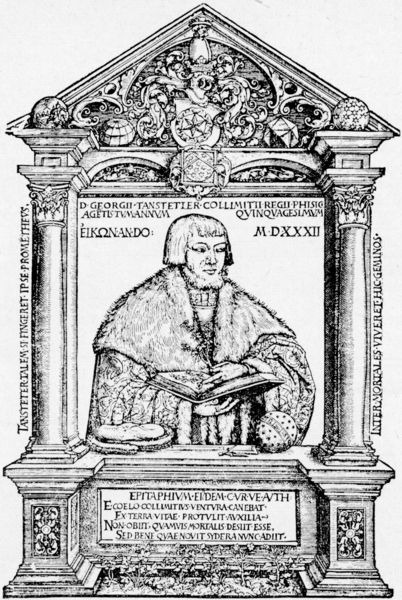
Titel: Epitaph von Georg Tanstetter
Künstler: Hans Brosamer
Institution: (Seriendruck)
Schlagwörter: mann, umhang, finger, haar, mund, nase, profil, säule, säulen, zeichnung, gebäude, bart, architektur, augen, kragen, pelz, rahmen, ärmel, porträt, haare, halbfigur, mantel, fell, holzschnitt, schrift, giebel, tafel, inschrift, zahlen, lesen, zeigen, buch, stern, druck, schwarzweiss, text, kugel, kugeln, helm, art, portal, wappen, pelzkragen, antik, griechisch, sach, lektüre, ädikula, latein, römische zahlen, martin luther, seriendruck, nase mund, ei, epitaphium, hozschnitt, gebä#ude, mdxxxii, kreize, eikonando, ädikulaporträt